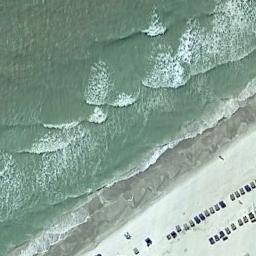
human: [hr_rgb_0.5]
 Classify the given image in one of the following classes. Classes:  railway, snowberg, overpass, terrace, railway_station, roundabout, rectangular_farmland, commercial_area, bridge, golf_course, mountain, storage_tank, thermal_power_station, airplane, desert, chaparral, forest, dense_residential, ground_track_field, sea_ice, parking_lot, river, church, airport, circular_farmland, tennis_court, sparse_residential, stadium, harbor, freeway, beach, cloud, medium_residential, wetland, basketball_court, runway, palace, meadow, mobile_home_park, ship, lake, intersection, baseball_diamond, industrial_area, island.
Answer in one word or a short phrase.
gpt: beach